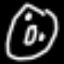
Label: donut